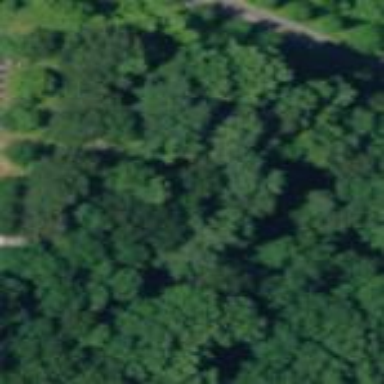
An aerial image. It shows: Evergreen woodland with needle-leaved trees.